Field crop: maize
Growth stage: 2
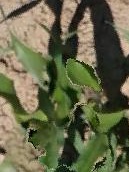
Species: maize